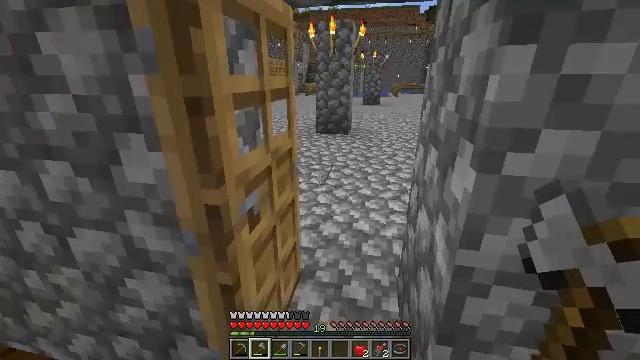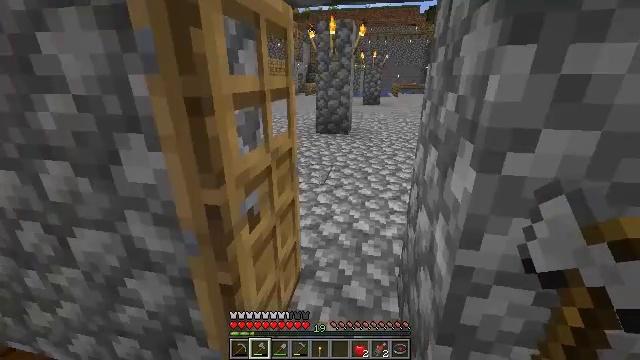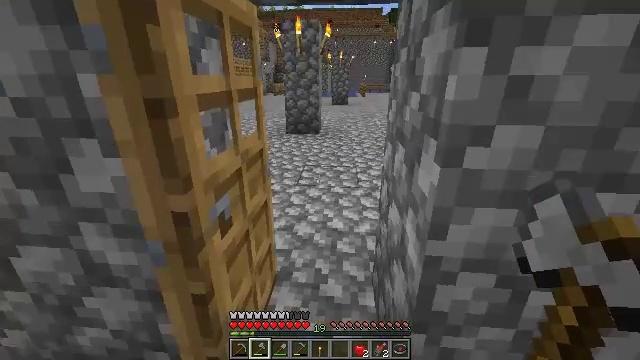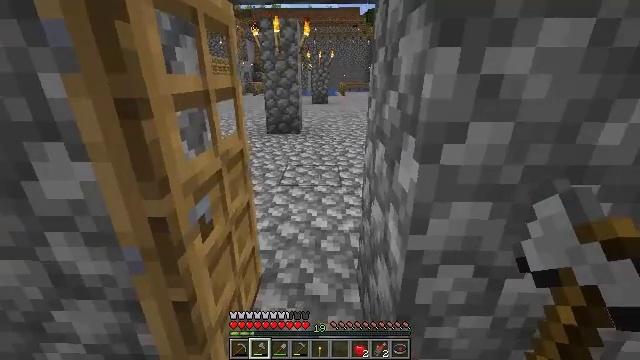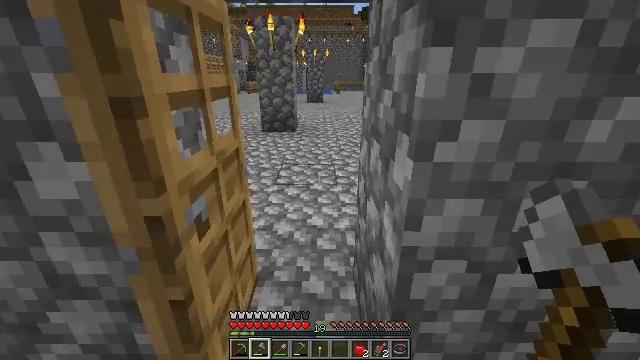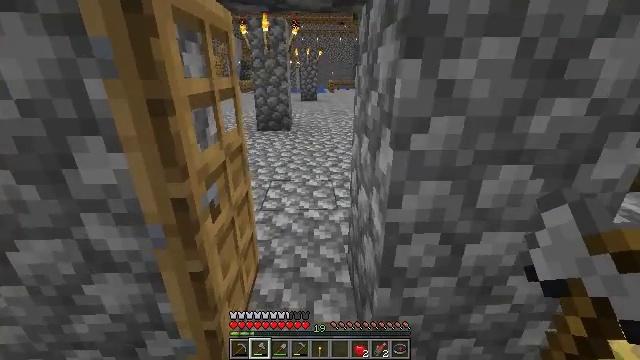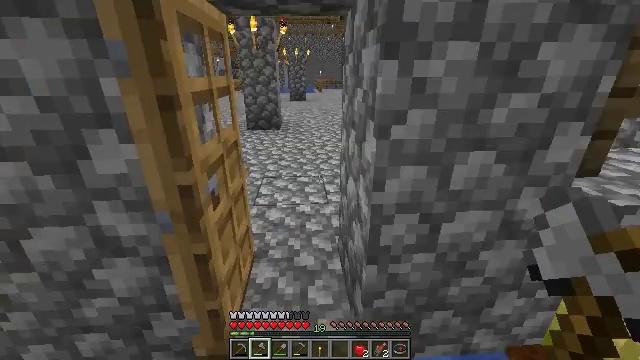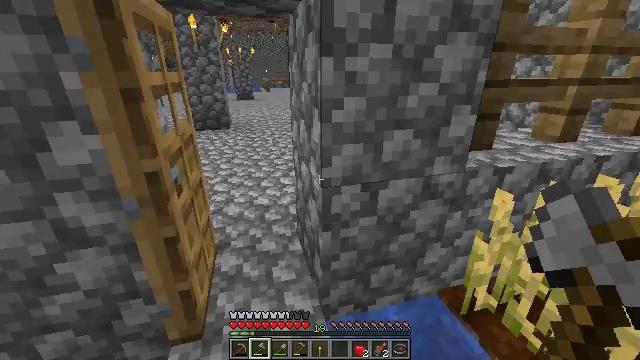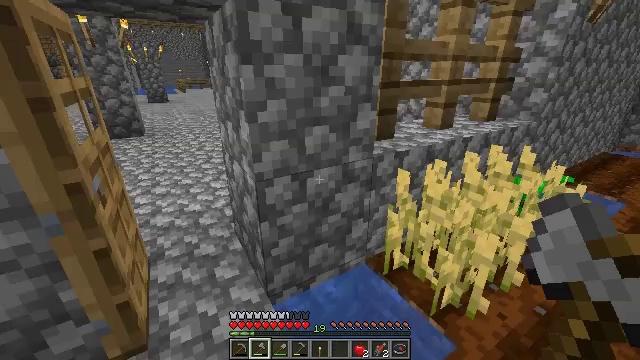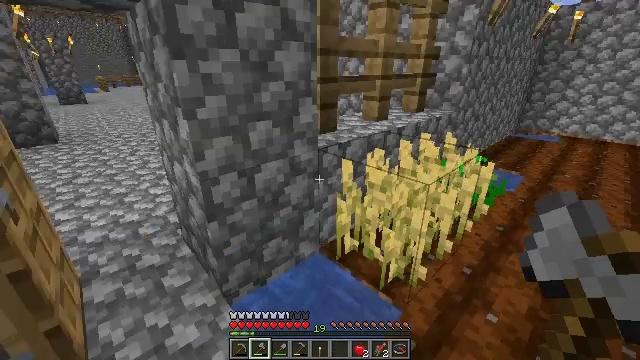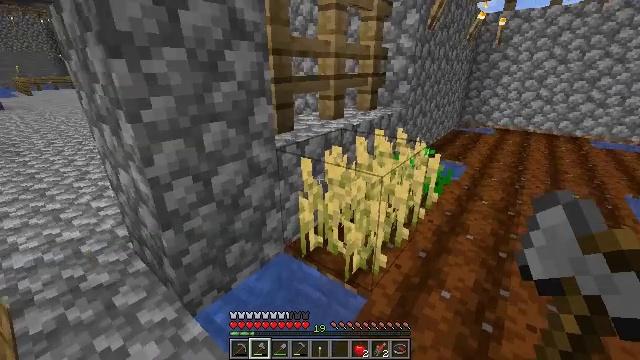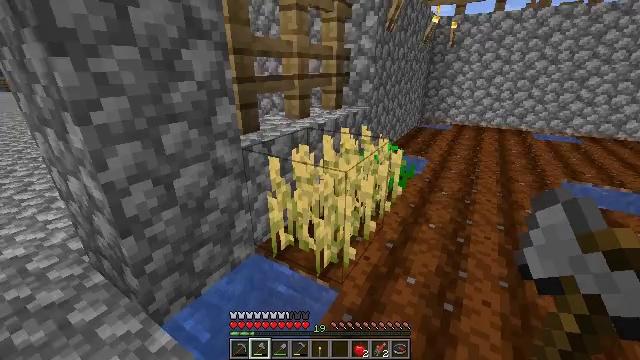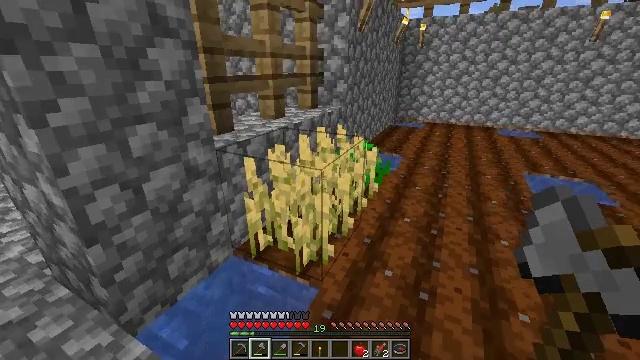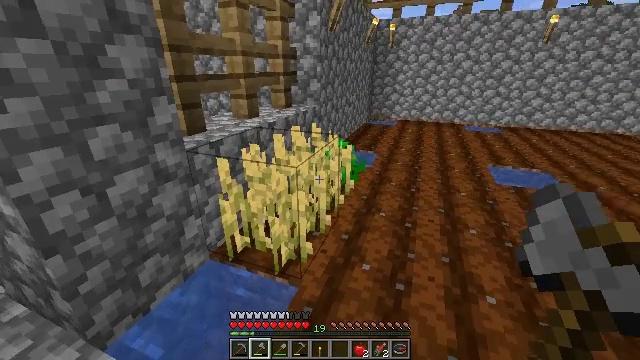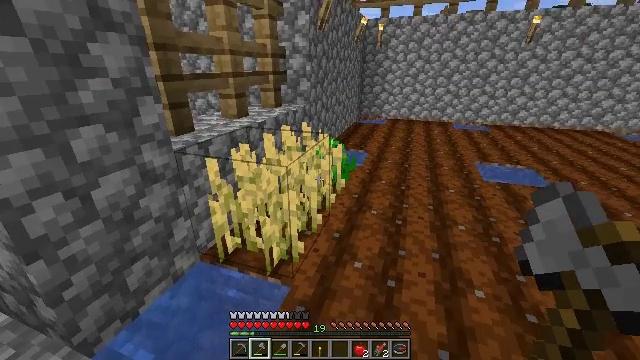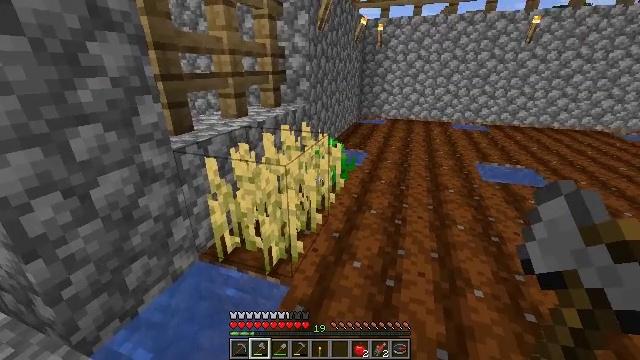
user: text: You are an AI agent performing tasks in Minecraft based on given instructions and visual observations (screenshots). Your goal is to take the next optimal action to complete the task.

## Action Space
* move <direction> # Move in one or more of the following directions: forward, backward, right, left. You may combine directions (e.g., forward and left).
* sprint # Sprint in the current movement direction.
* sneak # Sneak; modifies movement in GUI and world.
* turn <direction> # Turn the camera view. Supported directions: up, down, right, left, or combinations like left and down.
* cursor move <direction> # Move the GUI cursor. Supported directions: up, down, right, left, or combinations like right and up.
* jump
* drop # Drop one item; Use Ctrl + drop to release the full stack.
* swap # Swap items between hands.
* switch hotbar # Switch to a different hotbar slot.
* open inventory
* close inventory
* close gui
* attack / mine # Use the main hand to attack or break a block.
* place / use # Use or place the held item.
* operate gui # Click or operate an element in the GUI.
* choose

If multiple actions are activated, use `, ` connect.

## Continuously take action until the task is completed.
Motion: motion action
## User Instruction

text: Harvest wheat from the field.
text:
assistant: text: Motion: no_op
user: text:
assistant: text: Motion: turn right
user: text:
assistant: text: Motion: turn right
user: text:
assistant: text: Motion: move back, turn right
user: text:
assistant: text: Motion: move back, turn right
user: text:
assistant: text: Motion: move back, turn right
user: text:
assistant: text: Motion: move back, turn right
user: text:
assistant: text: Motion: move back, turn right
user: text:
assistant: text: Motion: turn right
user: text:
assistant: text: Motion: turn right
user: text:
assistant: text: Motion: turn right
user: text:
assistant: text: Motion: turn right
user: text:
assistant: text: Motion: turn right
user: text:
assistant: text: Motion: turn right
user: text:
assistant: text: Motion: no_op
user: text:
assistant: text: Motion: no_op
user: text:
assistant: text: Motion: no_op
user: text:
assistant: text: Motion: no_op
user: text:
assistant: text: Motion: turn left and down
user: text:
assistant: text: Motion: no_op
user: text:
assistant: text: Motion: use / place
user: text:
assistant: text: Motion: use / place
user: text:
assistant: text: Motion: use / place
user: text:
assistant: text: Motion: use / place
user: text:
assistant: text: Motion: use / place
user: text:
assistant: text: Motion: no_op
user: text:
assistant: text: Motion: no_op
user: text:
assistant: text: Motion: turn left
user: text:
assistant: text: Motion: turn left
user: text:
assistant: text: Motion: turn left